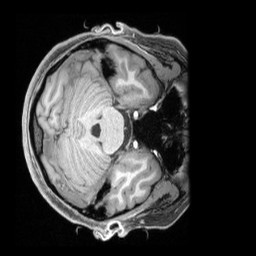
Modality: T1w
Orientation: axial
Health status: healthy
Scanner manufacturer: siemens
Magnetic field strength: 3 T
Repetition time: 2.4 s
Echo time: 0.00201 s